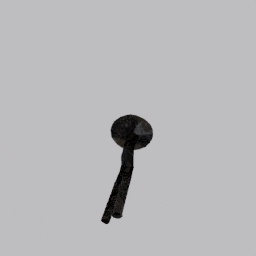
Label: nature